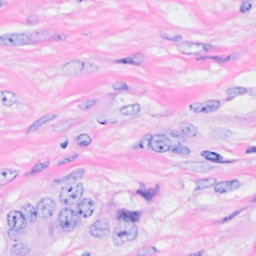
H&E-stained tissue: Breast